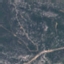
Land use / land cover: HerbaceousVegetation